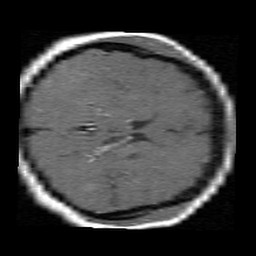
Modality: T1w
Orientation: axial
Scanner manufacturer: siemens
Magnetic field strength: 1.5 T
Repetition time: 0.645 s
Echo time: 0.012 s